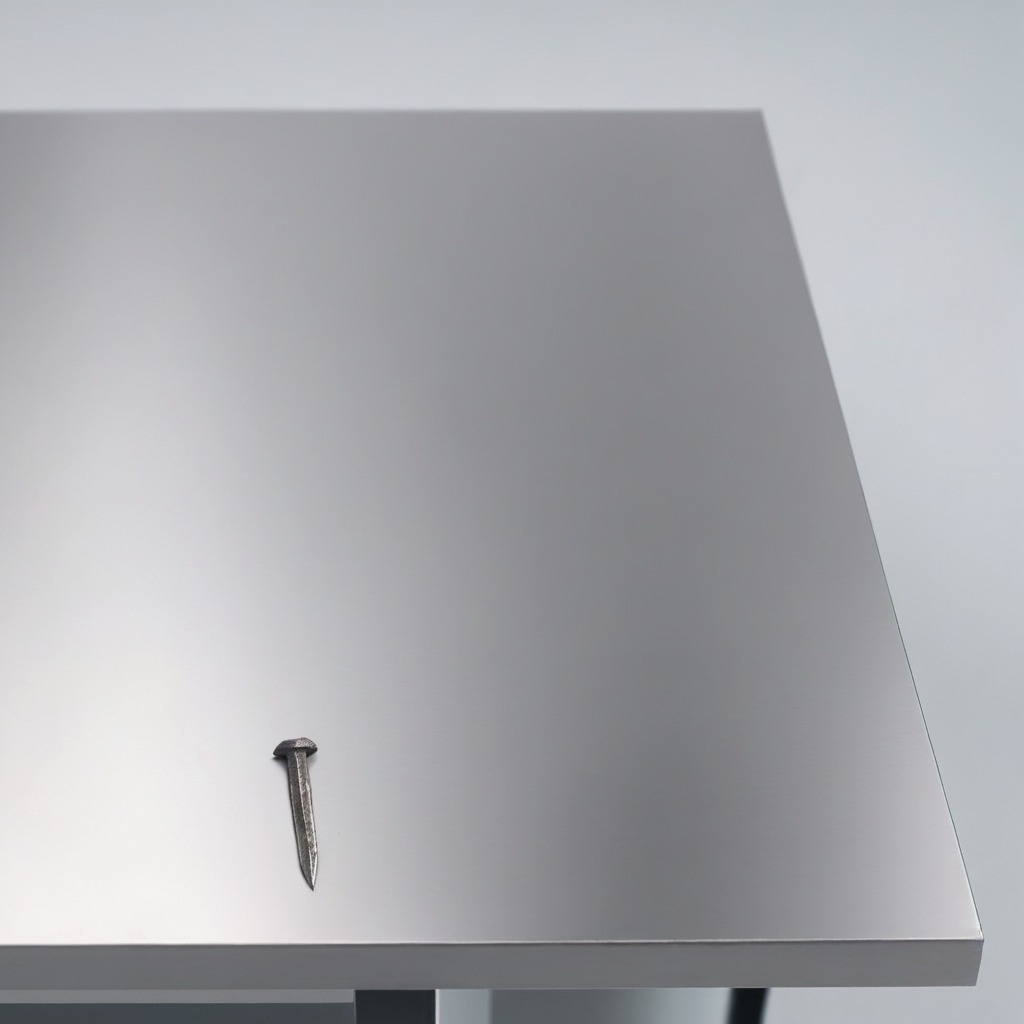
A nail is lying on the stainless steel table.